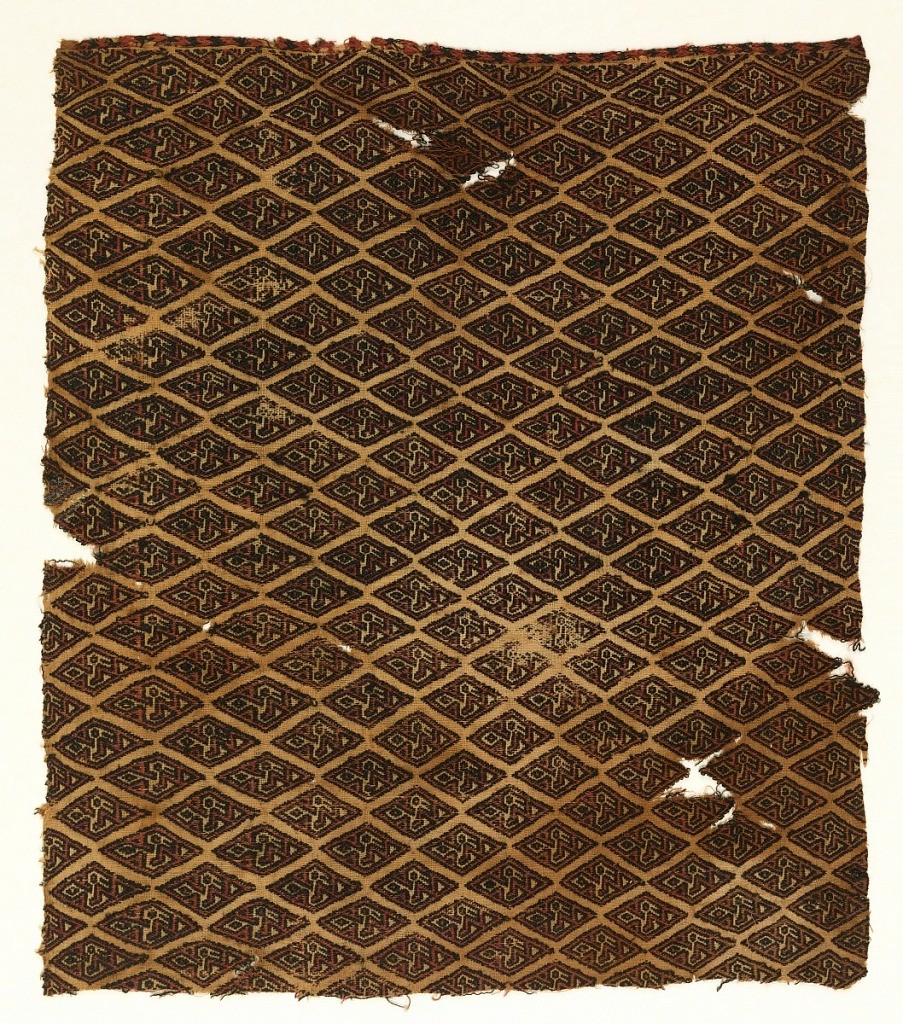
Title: Textile
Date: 1200–1500
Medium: cotton, wool Technique: discontinuous supplementary weft in plain weave foundation; Plain weave patterned by brocaded supplementary weft floats. Selvege on right side intact. Bottom edge.
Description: All-over pattern of diamonds each containing a bird in red and black on a natural tan cotton background (foundation fabric).